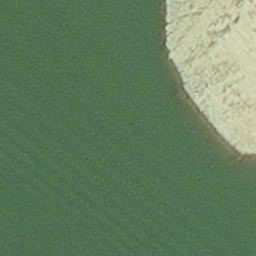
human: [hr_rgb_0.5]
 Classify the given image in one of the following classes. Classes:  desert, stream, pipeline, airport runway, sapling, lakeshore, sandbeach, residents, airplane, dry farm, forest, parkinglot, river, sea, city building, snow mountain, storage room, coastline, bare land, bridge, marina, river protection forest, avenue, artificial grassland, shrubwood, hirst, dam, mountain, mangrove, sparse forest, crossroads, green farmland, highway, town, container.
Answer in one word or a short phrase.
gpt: hirst